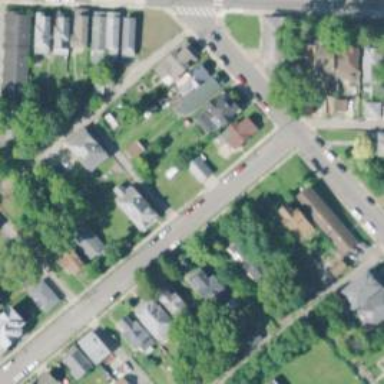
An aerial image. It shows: Alleyway designated as service road.